Current action and preconditions to check: trajectory_clear

Your task: For each precondition in the list above, predict whether it will hold at this action.

Consider the current scene as observed from the mobile robot's camera, and analyze the predicted future states of all dynamic agents (e.g., people, animals, vehicles, or any moving entities) within the NEXT SECOND.

IMPORTANT: Only answer "very likely" if you are absolutely certain—based on strong, clear evidence—that a dynamic agent will violate the precondition in the predicted future state. Do NOT answer "very likely" for unlikely, ambiguous, or low-probability risks.

Ask yourself for each precondition: Is there a high probability, with clear and convincing evidence, that the predicted future states of any dynamic agent will interfere with the predicted future state of the currently executing action within the NEXT SECOND, causing that precondition to fail?

Assess the risk level based on these predictions. Use "likely" or "very likely" if motions create a clear risk of interference.

Use "neutral" or "improbable" if agents are nearby but their predicted paths are clearly diverging or non-conflicting.

Failure Risk Categories: "very improbable", "improbable", "neutral", "likely", "very likely"

Answer Format: Output ONLY the probability_of_failure value from these categories: "very improbable", "improbable", "neutral", "likely", "very likely"

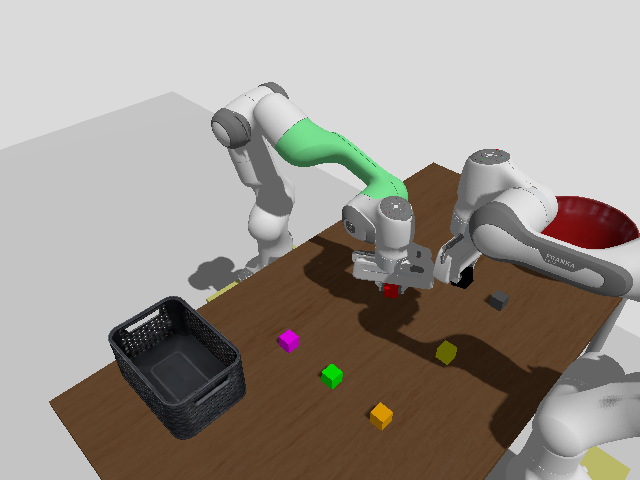

Answer: neutral